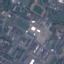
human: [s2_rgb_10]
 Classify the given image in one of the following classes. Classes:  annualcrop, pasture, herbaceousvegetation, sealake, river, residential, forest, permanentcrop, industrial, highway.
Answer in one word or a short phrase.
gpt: Industrial